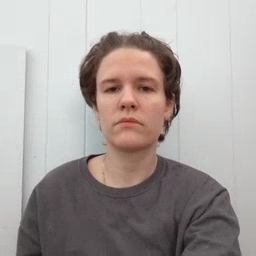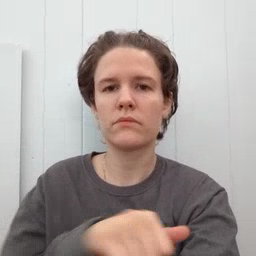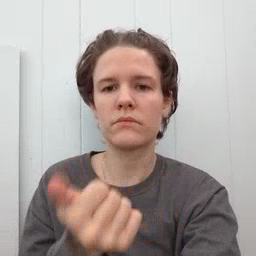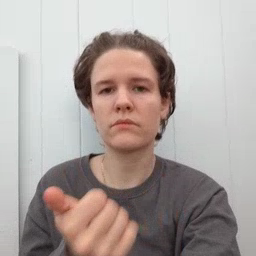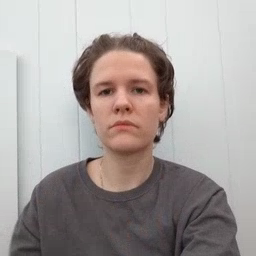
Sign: another